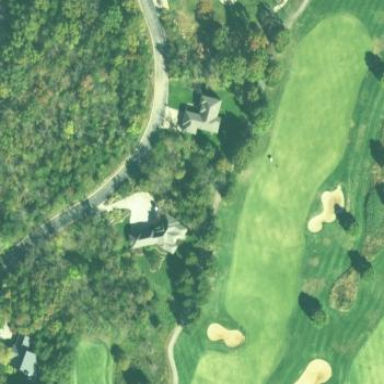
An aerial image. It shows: Grassy area designated as golf fairway.